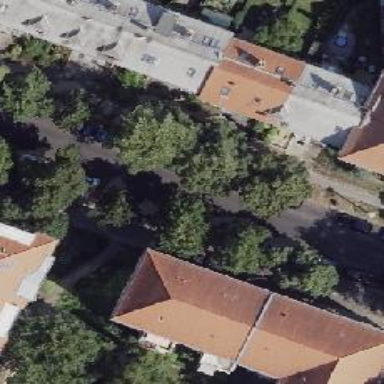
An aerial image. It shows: Avenue lined with broadleaved deciduous trees.